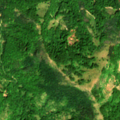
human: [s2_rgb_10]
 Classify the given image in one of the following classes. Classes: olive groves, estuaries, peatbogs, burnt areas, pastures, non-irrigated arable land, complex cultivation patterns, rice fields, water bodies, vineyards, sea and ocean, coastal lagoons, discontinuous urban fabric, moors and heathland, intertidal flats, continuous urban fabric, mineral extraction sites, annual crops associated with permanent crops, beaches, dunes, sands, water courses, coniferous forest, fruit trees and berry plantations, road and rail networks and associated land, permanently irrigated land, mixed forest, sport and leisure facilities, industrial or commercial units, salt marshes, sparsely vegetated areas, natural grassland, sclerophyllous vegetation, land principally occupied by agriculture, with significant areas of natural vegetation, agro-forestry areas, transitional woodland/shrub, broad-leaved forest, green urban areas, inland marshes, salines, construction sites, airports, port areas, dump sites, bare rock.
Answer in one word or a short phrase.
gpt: broad-leaved forest, mixed forest, transitional woodland/shrub